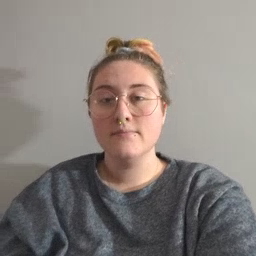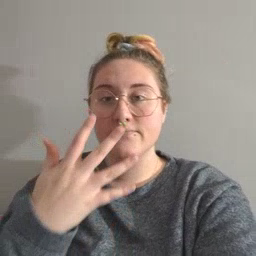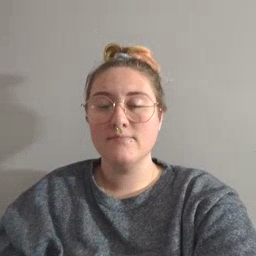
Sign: fine